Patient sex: M
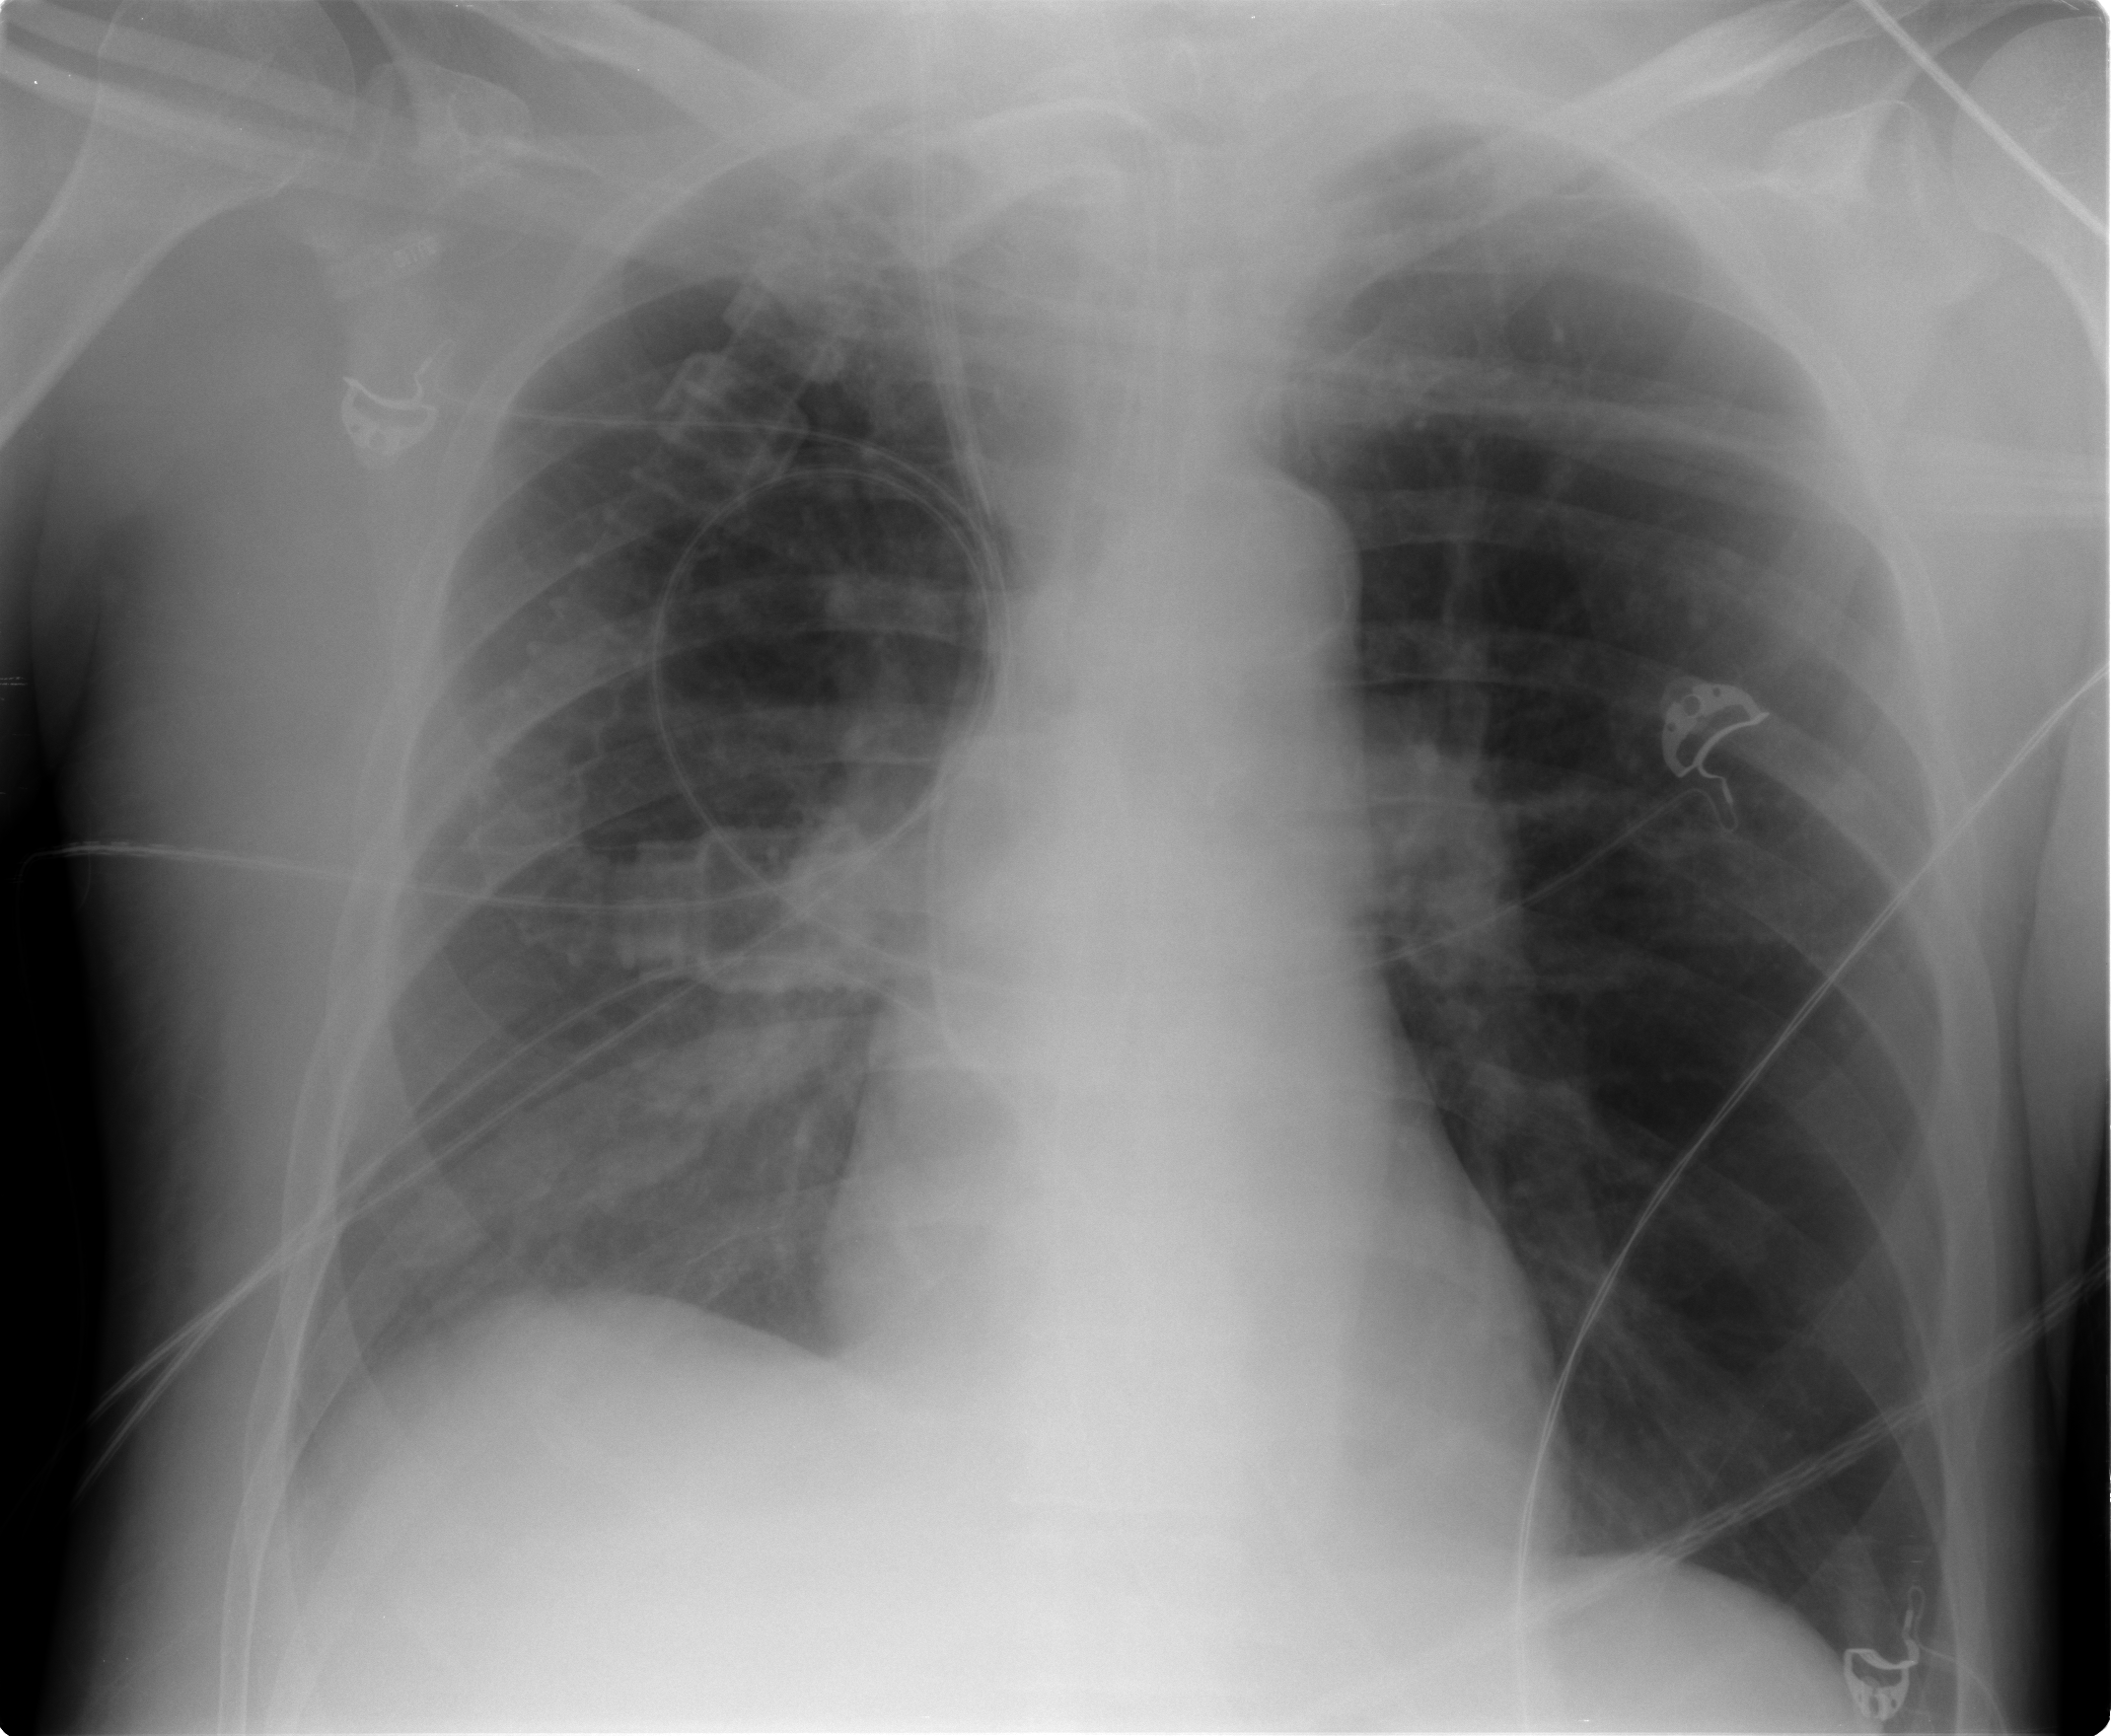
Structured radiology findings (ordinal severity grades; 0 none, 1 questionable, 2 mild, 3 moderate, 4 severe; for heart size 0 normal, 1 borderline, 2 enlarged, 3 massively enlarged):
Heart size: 0
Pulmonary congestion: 2
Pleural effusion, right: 2
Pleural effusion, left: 0
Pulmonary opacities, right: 0
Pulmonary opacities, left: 0
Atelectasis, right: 2
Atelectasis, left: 2